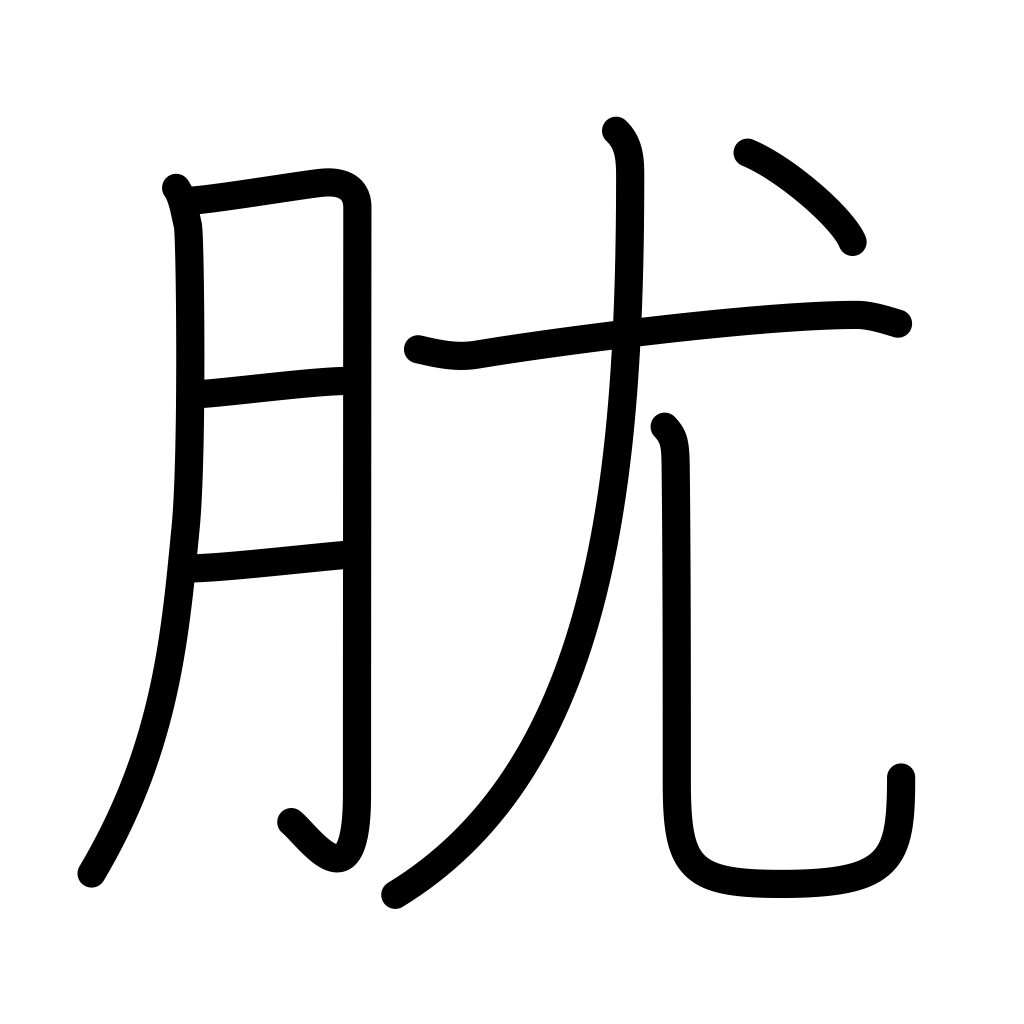
Meaning: wart, tumor, goiter, papule